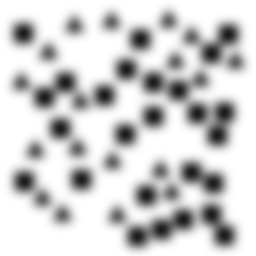
Squares: 26
Triangles: 18
Stars: 0
Total shapes: 44